Interaction volume radius: 5 \u00c5
Interaction volume height: 15 \u00c5
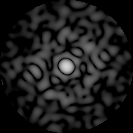
Disorder parameter: 0.8536